Current action and preconditions to check: trajectory_clear

Your task: For each precondition in the list above, predict whether it will hold at this action.

Consider the current scene as observed from the mobile robot's camera, and analyze the predicted future states of all dynamic agents (e.g., people, animals, vehicles, or any moving entities) within the NEXT SECOND.

IMPORTANT: Only answer "very likely" if you are absolutely certain—based on strong, clear evidence—that a dynamic agent will violate the precondition in the predicted future state. Do NOT answer "very likely" for unlikely, ambiguous, or low-probability risks.

Ask yourself for each precondition: Is there a high probability, with clear and convincing evidence, that the predicted future states of any dynamic agent will interfere with the predicted future state of the currently executing action within the NEXT SECOND, causing that precondition to fail?

Assess the risk level based on these predictions. Use "likely" or "very likely" if motions create a clear risk of interference.

Use "neutral" or "improbable" if agents are nearby but their predicted paths are clearly diverging or non-conflicting.

Failure Risk Categories: "very improbable", "improbable", "neutral", "likely", "very likely"

Answer Format: Output ONLY the probability_of_failure value from these categories: "very improbable", "improbable", "neutral", "likely", "very likely"

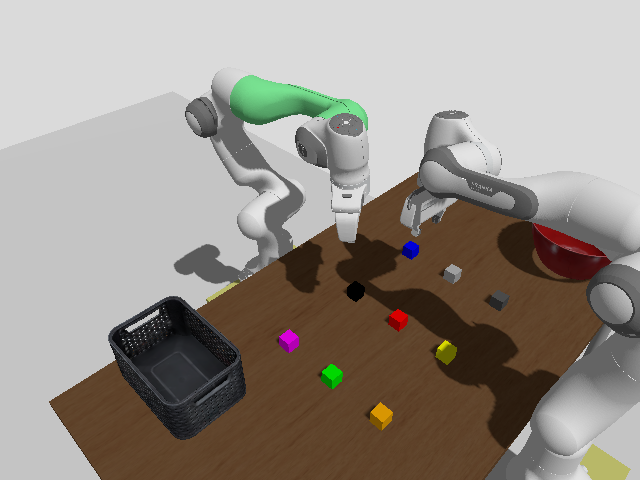

Answer: neutral